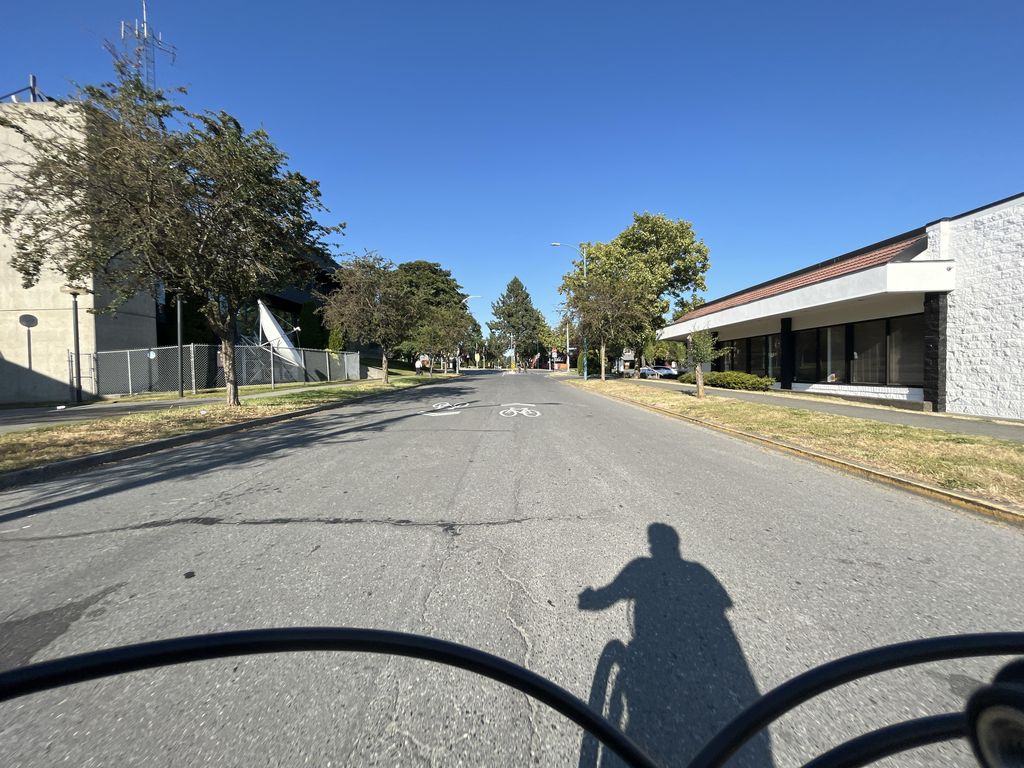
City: victoria